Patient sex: M
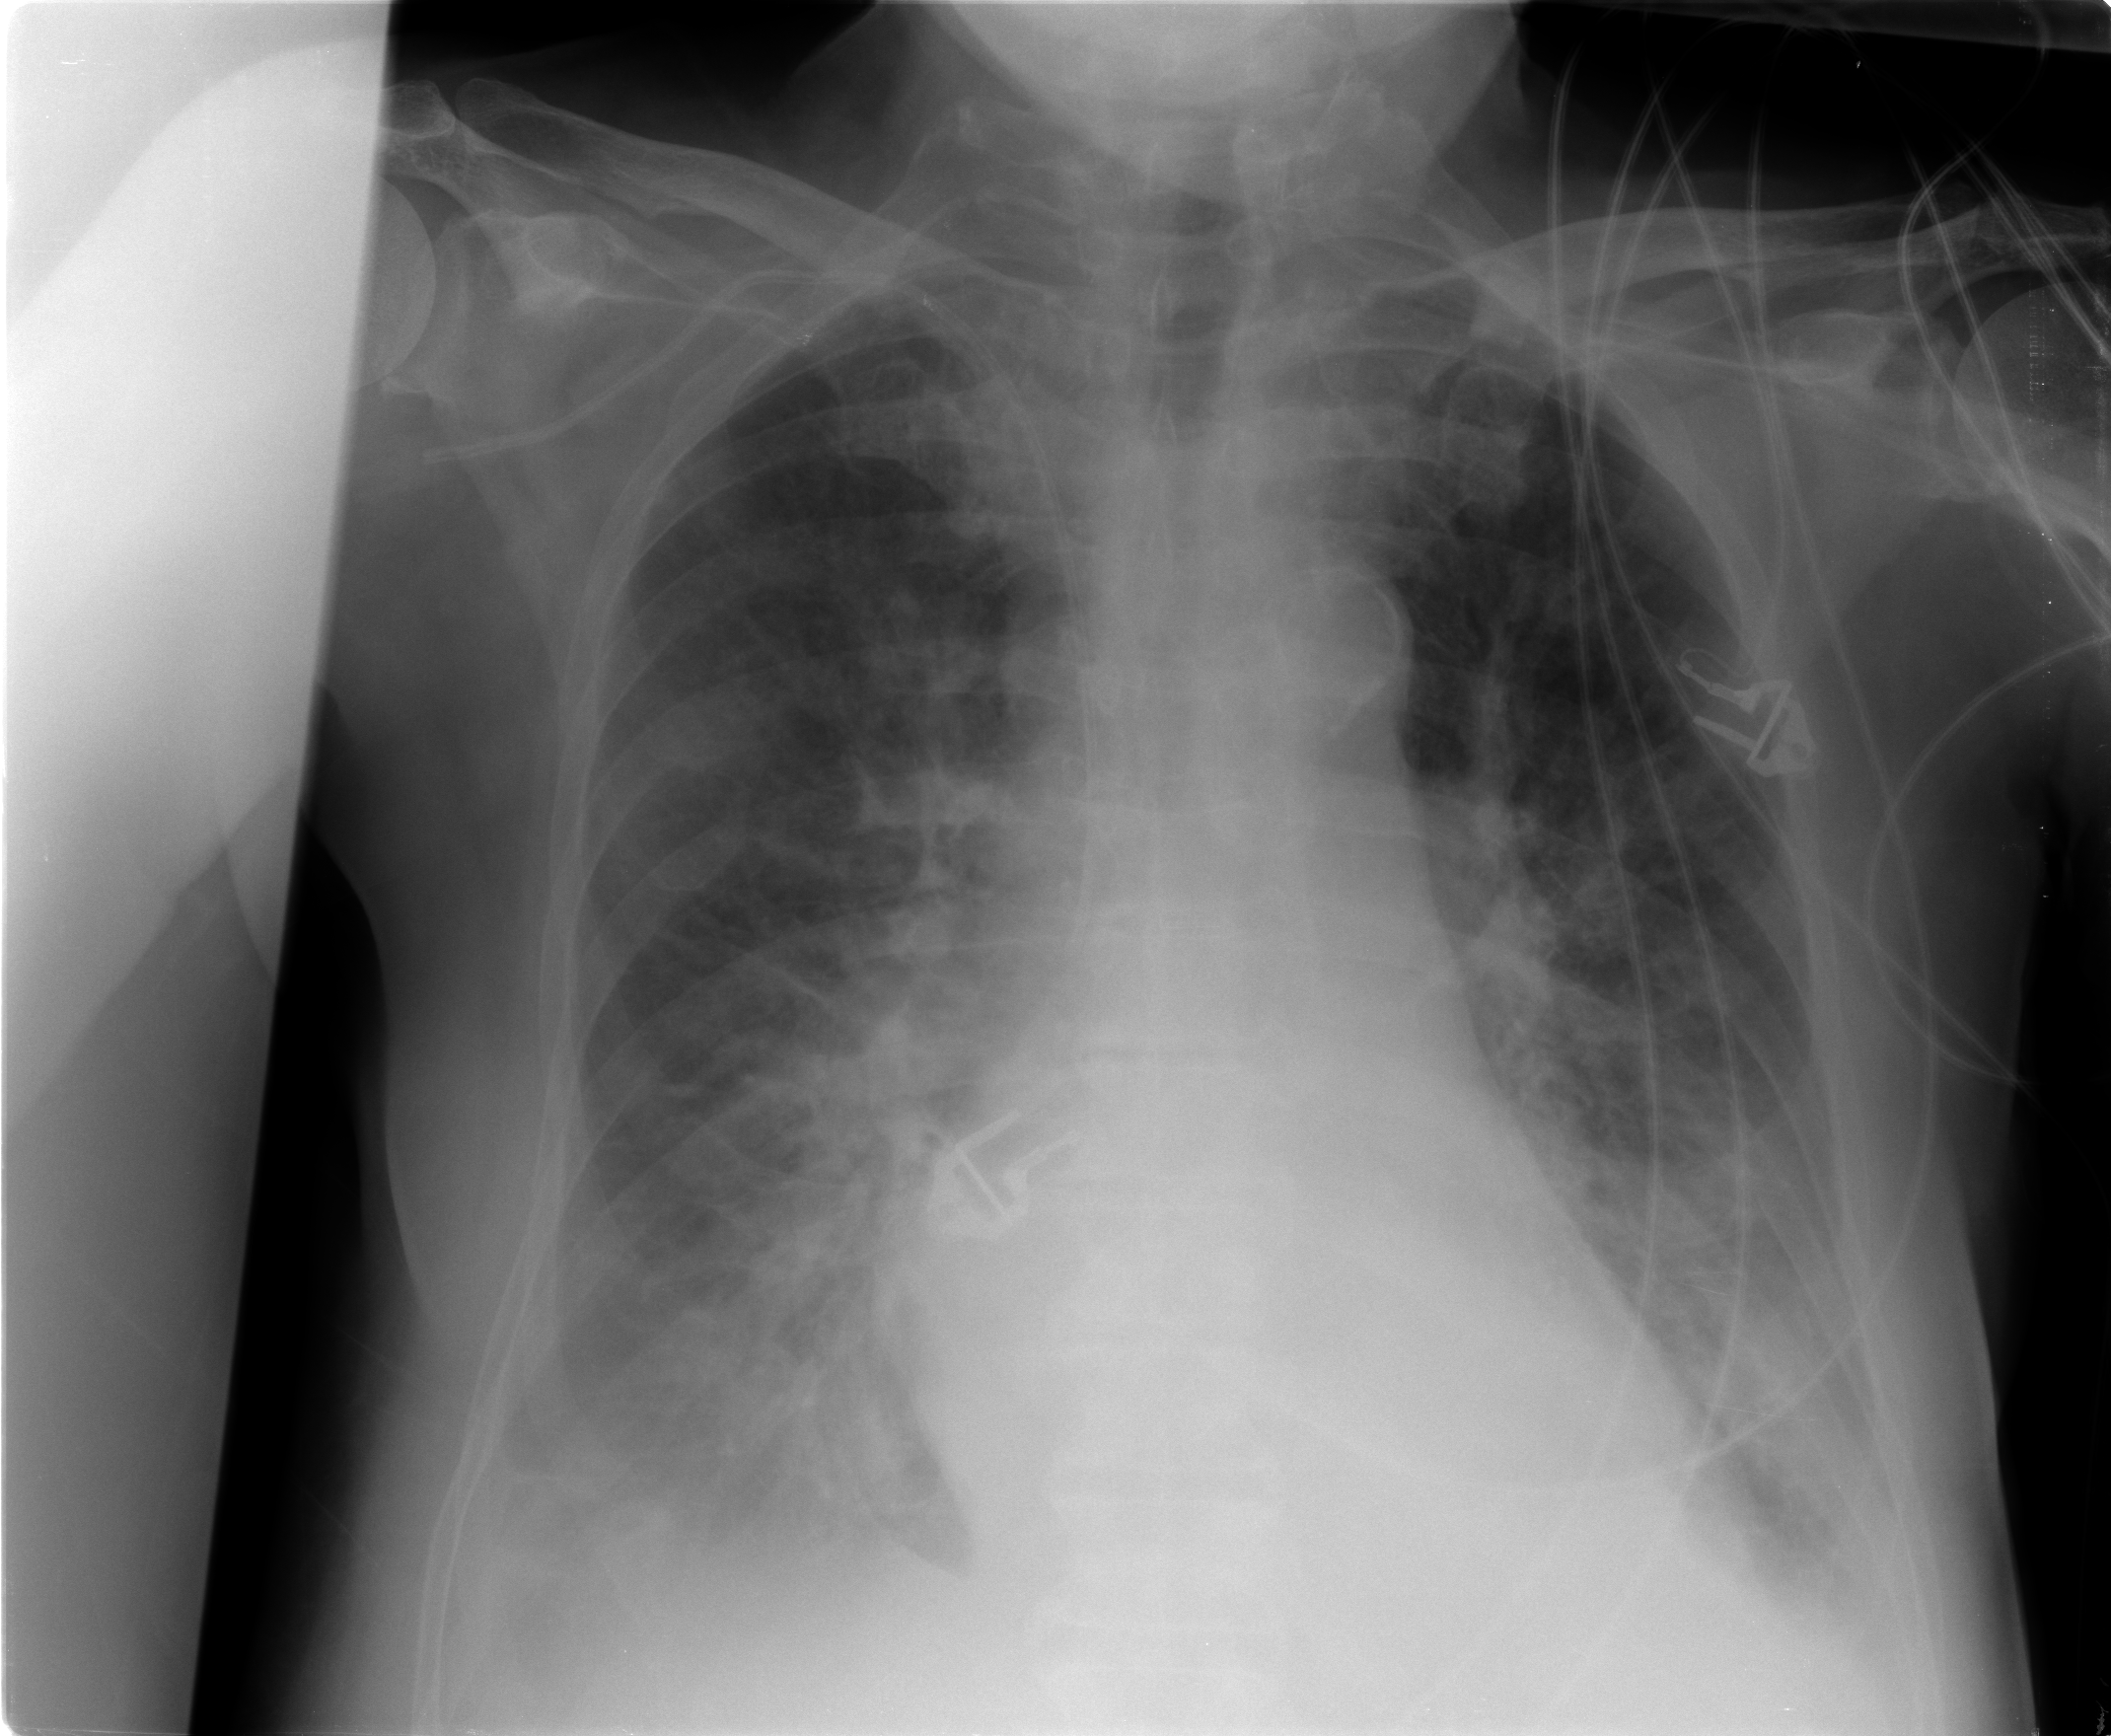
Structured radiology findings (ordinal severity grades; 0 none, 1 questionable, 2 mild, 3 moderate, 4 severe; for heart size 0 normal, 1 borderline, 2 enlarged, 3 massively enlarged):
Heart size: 1
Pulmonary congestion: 2
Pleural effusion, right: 2
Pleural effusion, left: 2
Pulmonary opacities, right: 2
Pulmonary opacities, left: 2
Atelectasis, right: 2
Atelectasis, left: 2